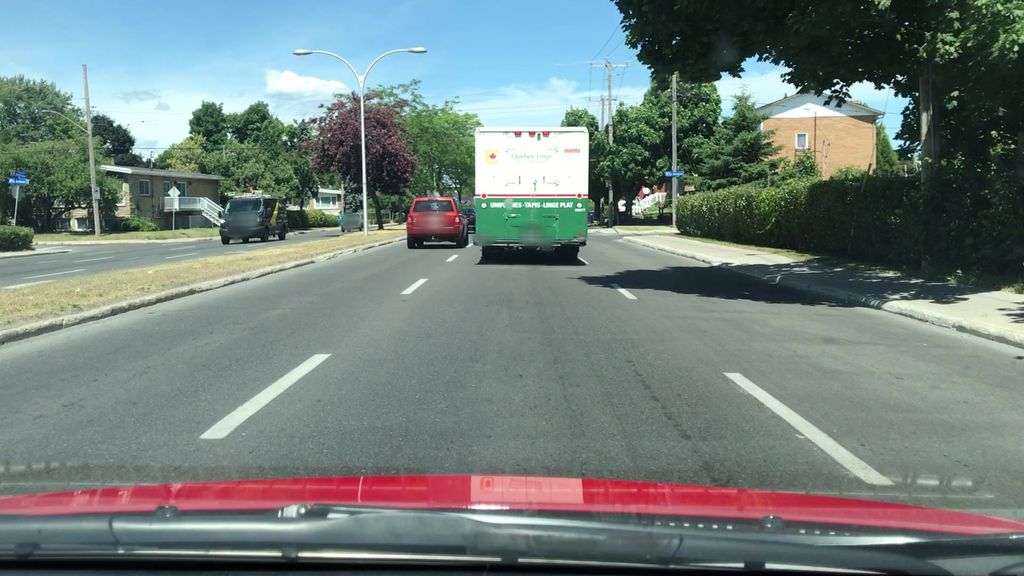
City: montreal